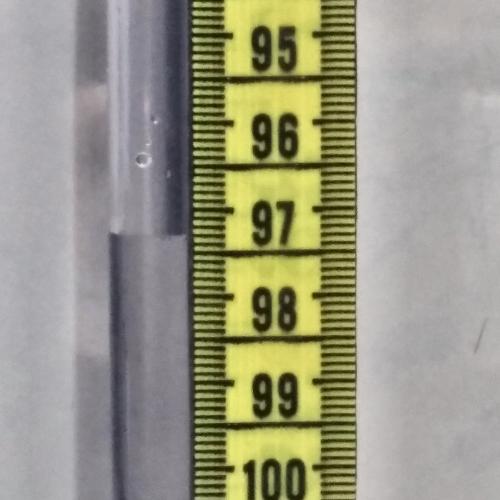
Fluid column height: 97.3 cm